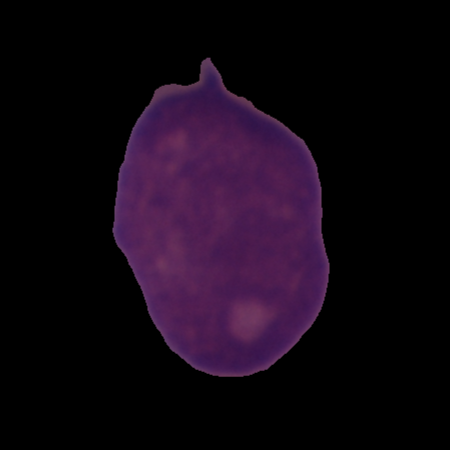
Label: cancer